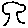
Label: tree